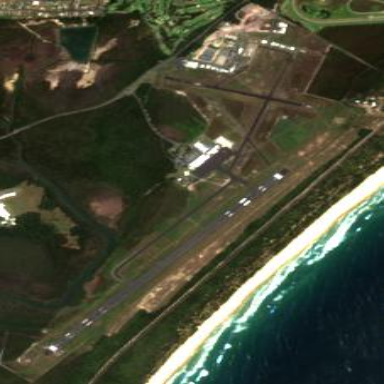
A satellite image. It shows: Public aerodrome or airport.